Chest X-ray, PA view. Patient: 71 years old, sex M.
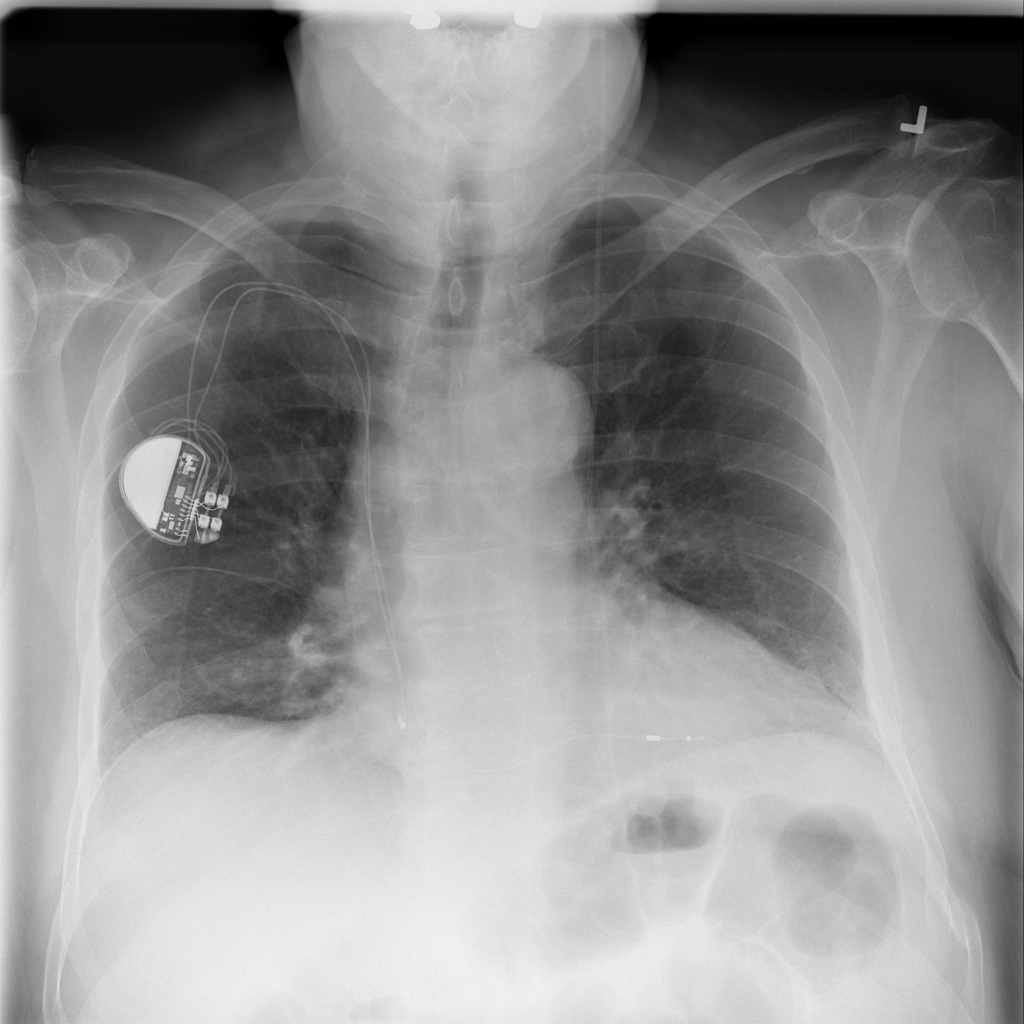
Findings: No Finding